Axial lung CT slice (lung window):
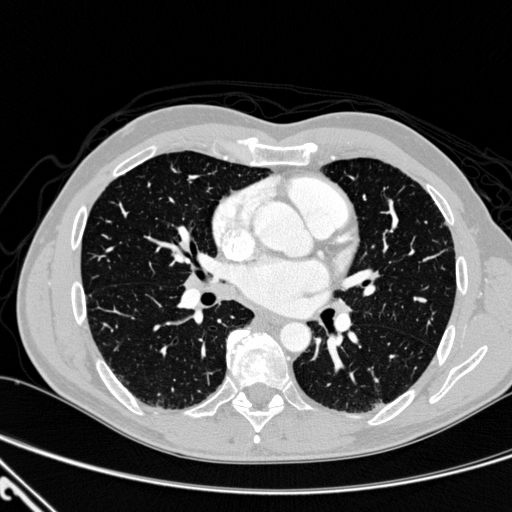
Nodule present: no